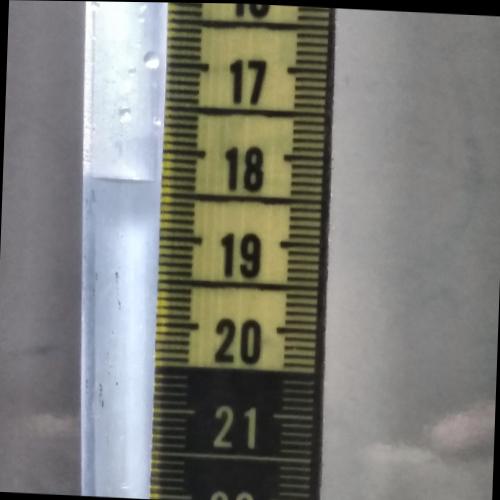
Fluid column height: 18.4 cm